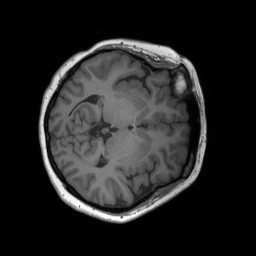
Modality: T1w
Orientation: axial
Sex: female
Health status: ill
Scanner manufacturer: siemens
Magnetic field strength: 3 T
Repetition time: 1.66 s
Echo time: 0.00254 s